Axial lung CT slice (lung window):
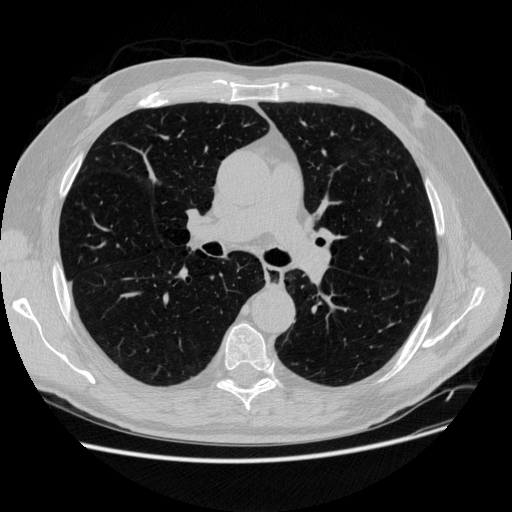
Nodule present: no